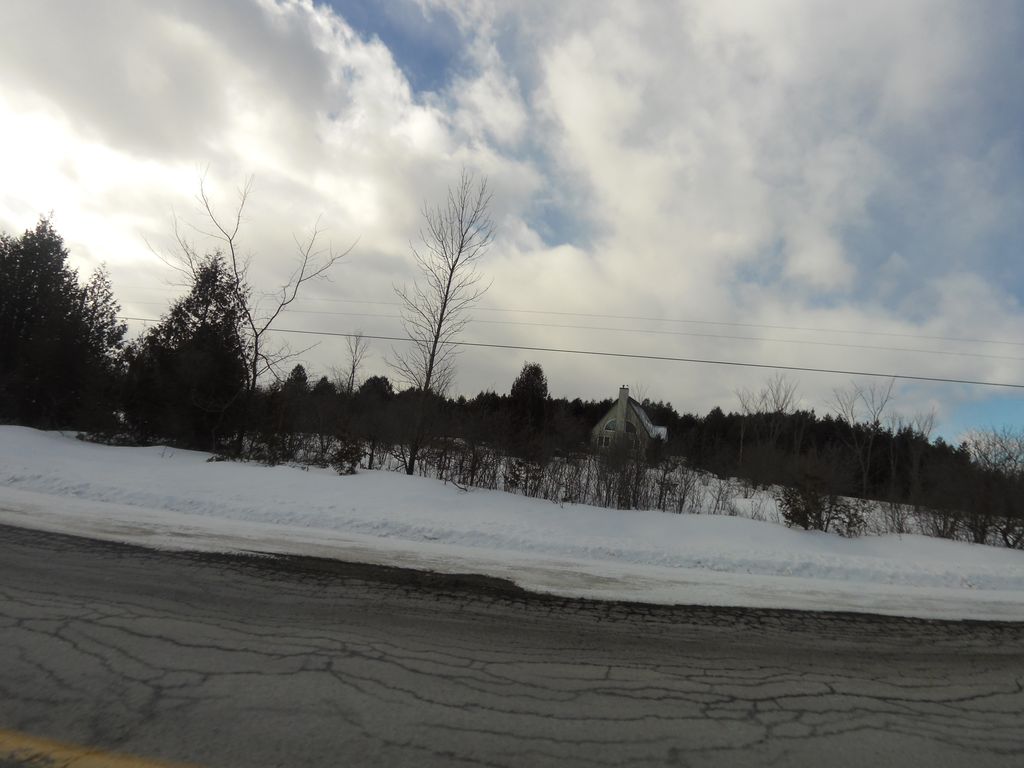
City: ottawa-gatineau